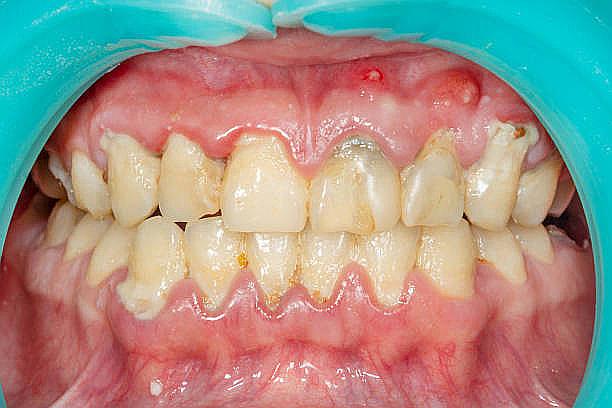
Condition: Gingivitis